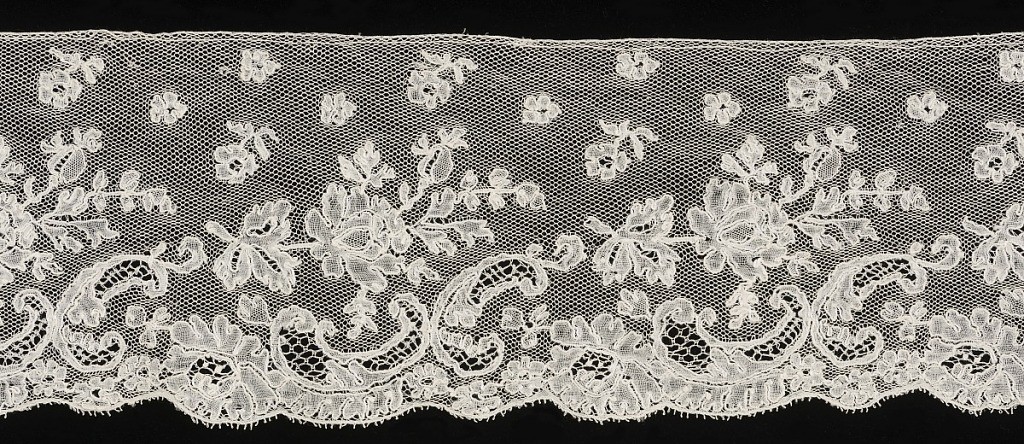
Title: Border
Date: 18th century
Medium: linen Technique: bobbin lace, Mechlin style
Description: Pattern shows rose spray and cartouche forms with scalloped outer edge.